\noindent (1) 如图a，四边形$ABCD$是长方形，长为$10$，宽为$6$，求阴影部分的面积．（保留$\pi$）
\noindent (2) 如图b，正方形$ABCD$边长为$2$，$M$为边$AD$的中点，求图中阴影部分面积．（正方形中过$G$点作边$AB$、$AM$的高相等）

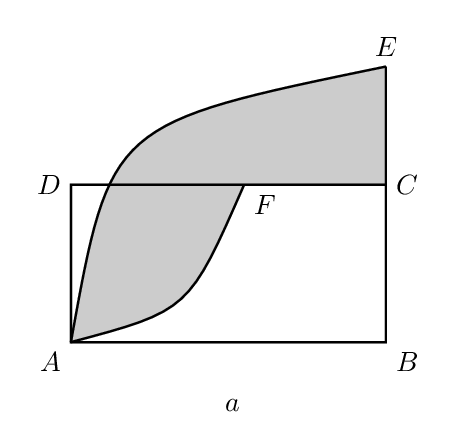
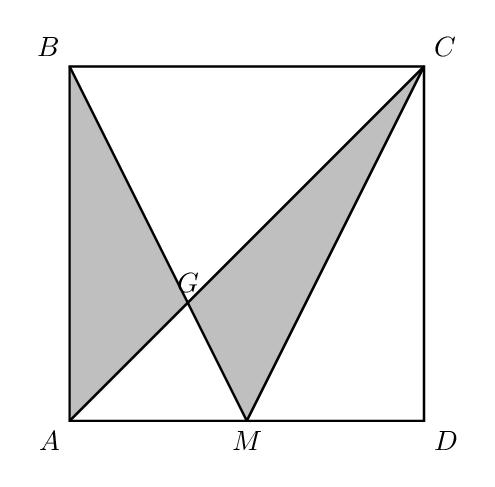
【解答】
\noindent \textbf{【答案】} (1) $\boldsymbol{34\pi - 60}$； (2) $\boldsymbol{\dfrac{4}{3}}$

\vspace{0.5em}
\noindent \textbf{【详解】}
\noindent (1) 阴影部分的面积$=$扇形$BAE$的面积 $-$（长方形的面积 $-$ 扇形$DAF$的面积）
\[
\begin{aligned}
S_{\text{阴影}} &= \frac{1}{4} \times \pi \times 10^2 - \left(6 \times 10 - \frac{1}{4} \times \pi \times 6^2\right) \\
&= 34\pi - 60;
\end{aligned}
\]

\vspace{0.5em}
\noindent (2) 由题意，$\triangle ABM$ 的面积 $= \triangle AMC$ 的面积 $= \dfrac{1}{2} \times 2 \times 1 = 1$，
\[
\begin{aligned}
\therefore S_{\triangle ABG} + S_{\triangle AMG} &= S_{\triangle CMG} + S_{\triangle AMG}, \\
\therefore S_{\triangle ABG} &= S_{\triangle CMG}.
\end{aligned}
\]
\noindent $\because$ 正方形中过$G$点作边$AB$、$AM$的高相等， $AB = 2$, $AM = 1$，
\[
\begin{aligned}
\therefore S_{\triangle ABG} &= 2 \times S_{\triangle AMG}, \\
\therefore S_{\triangle ABG} &= \frac{2}{3} \times S_{\triangle ABM} = \frac{2}{3},
\end{aligned}
\]
\noindent $\therefore$ 阴影部分的面积 $= 2 \times \dfrac{2}{3} = \dfrac{4}{3}$．